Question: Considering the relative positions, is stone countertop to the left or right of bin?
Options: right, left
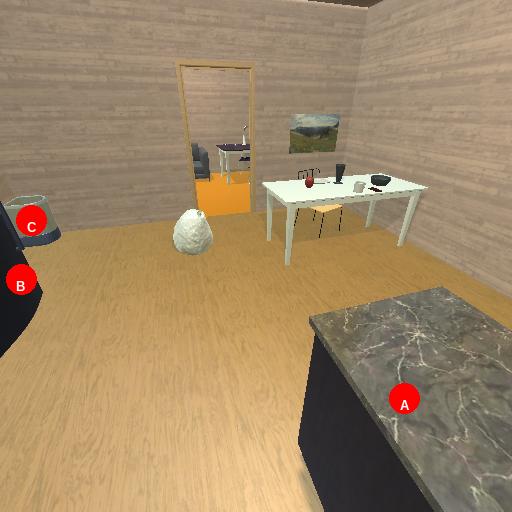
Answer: right